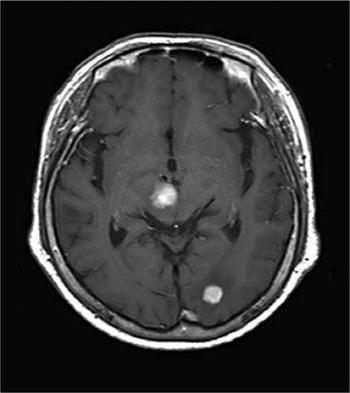
Label: notumor